Question: I have an iPad app that I use MagicalRecord to save the Core Data entities in a SQLite d/b.
Part of the requirements of FTASync are that you have to use mogenerator to generate the entity class files. Now, I'm getting this error:
'''
2013-12-14 12:38:59.375 foo[5451:70b] Failed to save to data store: The operation couldn't be completed. (Cocoa error 1560.)
2013-12-14 12:38:59.380 foo[5451:70b] DetailedError: {
NSLocalizedDescription = "The operation couldn\U2019t be completed. (Cocoa error 1570.)";
NSValidationErrorKey = objectId;
NSValidationErrorObject = "<PreferenceData: 0x1149c3a0> (entity: PreferenceData; id: 0x114a7eb0 <x-coredata://03C39CC9-AC6C-4E56-BB5A-67038ACB6801/PreferenceData/p25> ; data: {\n aAddlSvcs1 = \"\";\n aAddlSvcs10 = \"\";\n aAddlSvcs11 = \"\";\n aAddlSvcs12 = \"\";\n aAddlSvcs2 = \"\";\n aAddlSvcs3 = \"\";\n aAddlSvcs4 = \"\";\n aAddlSvcs5 = \"\";\n aAddlSvcs6 = \"\";\n aAddlSvcs7 = \"\";\n aAddlSvcs8 = \"\";\n aAddlSvcs9 = \"\";\n aApptInterval = \"\";\n aDeleteOldAppts = \"-1\";\n aDoubleBooking = \"-1\";\n aHideHelpBtns = 0;\n aHourFormat12 = 0;\n aShopCloses = 1200;\n aShopOpens = 1000;\n createdHere = 1;\n deleted = 0;\n objectId = nil;\n syncStatus = 2;\n updatedAt = nil;\n})";
}
'''
If I want to sync my Core Data store using FTASync, I to use mogenerator.
So, what exactly is this telling me, other than "it couldn't be completed"? How do I fix this?
This is an image from the XCode Data Model Inspector

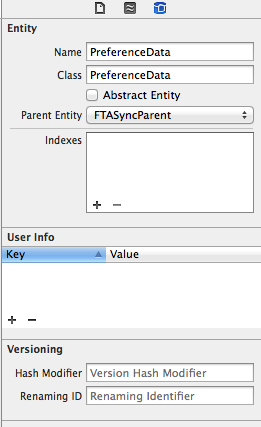
Answer: You have defined some validation rules in the xcdatamodel with the model editor: minimum/maximum values, required relationship, min/max string length.
When you insert objects via a GUI, you'll see immediate feedback when you try to create an object that fails validation. But if you create or modify an object in code, you won't see an error unless you try to save the Managed Object Context.
You can invoke -validateForUpdate: (or -validateForInsert: or -validateForDelete:) within the code that's creating your PreferenceData instance. Invoke it multiple times as you build the object, and you'll see where you're going wrong.